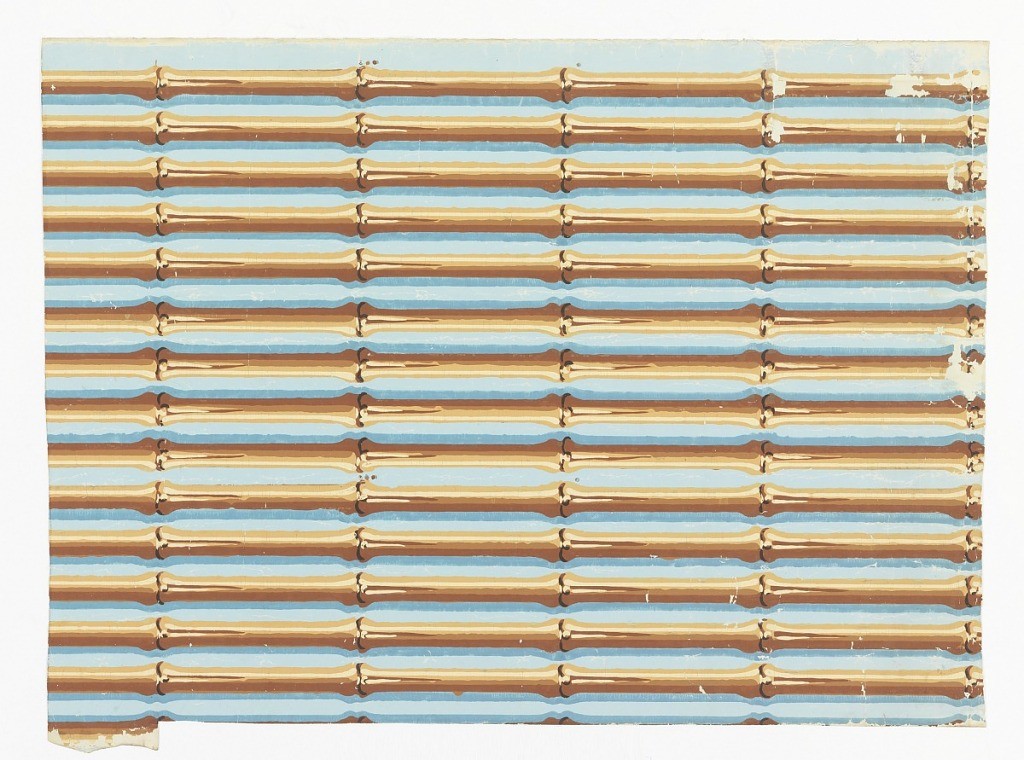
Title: Borders
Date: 1820
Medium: Block-printed on handmade paper
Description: Two widths of border included in complete wallpaper width. Bamboo strips in brown, with highlights, closely spaced. Printed on light blue ground.